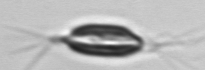
Label: Chrysochromulina